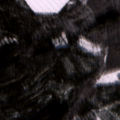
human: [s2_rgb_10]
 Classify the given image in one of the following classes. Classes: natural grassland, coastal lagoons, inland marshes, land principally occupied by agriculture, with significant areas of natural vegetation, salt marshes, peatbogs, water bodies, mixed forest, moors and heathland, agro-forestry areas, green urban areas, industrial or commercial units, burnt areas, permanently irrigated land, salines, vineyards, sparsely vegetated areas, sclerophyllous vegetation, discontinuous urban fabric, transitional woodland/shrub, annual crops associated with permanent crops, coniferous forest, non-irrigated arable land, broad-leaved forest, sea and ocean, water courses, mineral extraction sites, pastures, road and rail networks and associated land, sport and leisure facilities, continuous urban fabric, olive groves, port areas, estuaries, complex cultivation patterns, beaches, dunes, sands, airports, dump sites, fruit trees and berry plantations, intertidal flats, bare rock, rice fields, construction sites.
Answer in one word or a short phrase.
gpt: broad-leaved forest, coniferous forest, mixed forest